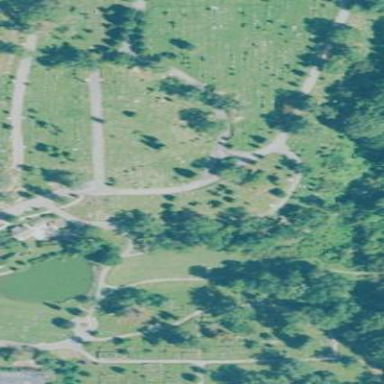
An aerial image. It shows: Cemetery.